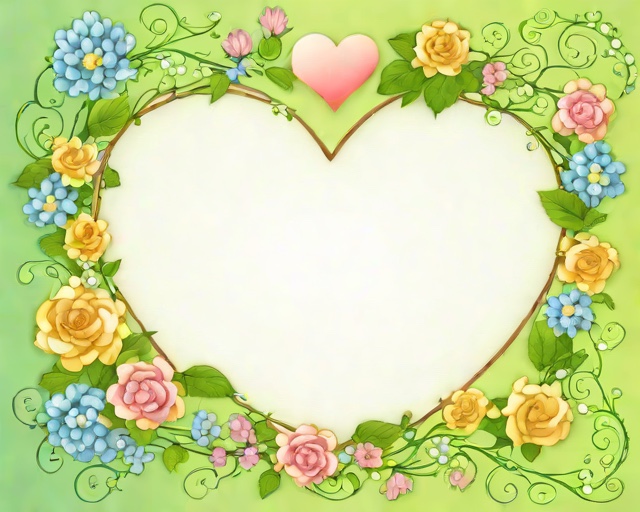
Category: Wedding